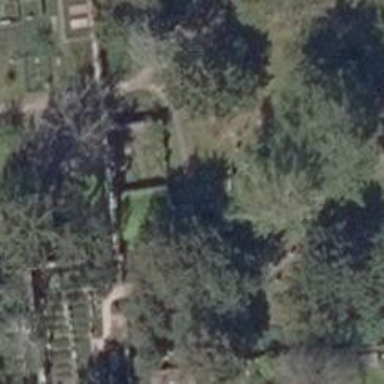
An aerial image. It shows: Historic tomb in the cemetery.